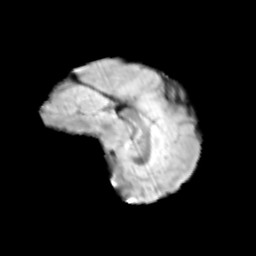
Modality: T2w
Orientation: sagittal
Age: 13
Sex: male
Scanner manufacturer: siemens
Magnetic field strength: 3 T
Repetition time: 3.8 s
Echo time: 0.07 s